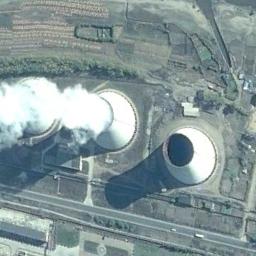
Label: thermal_power_station